Aerial crown-view tile of a tropical tree (Barro Colorado Island, Panama), acquired 20250512:
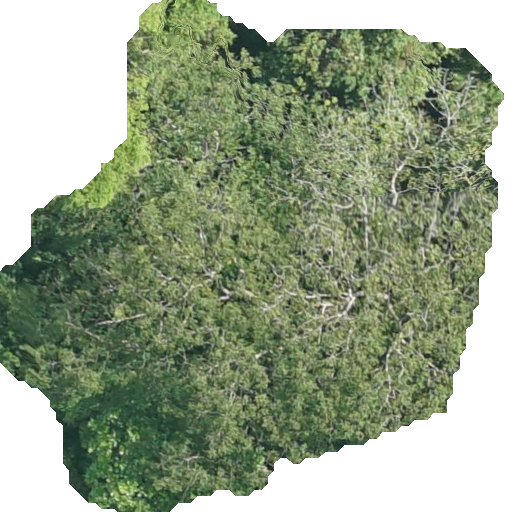
Species: Dipteryx oleifera
GBIF accepted scientific name: Dipteryx oleifera
Crown area: 268.62 m²